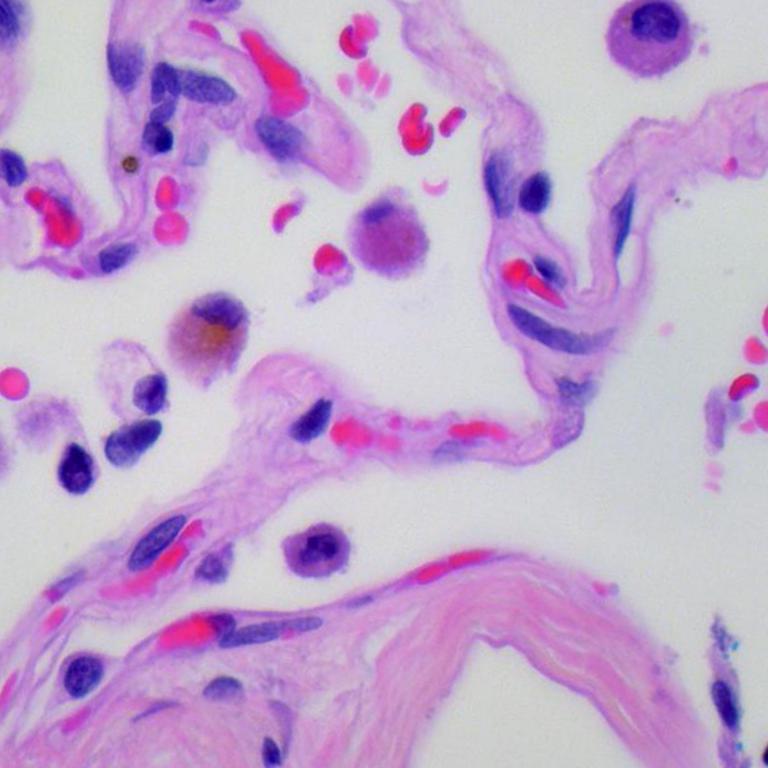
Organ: lung
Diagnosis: benign